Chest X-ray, AP view. Patient: 58 years old, sex M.
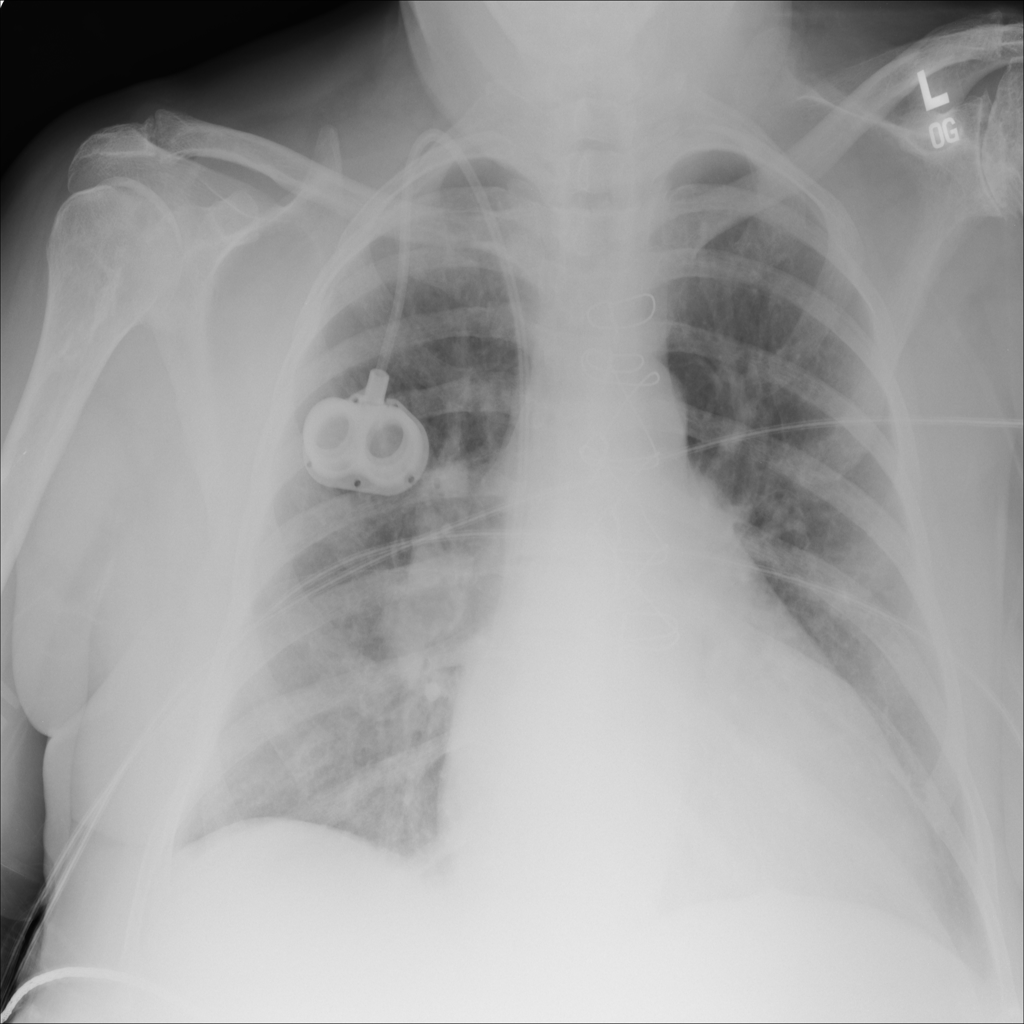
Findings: Cardiomegaly